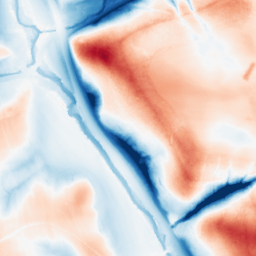
Category: classical
Decomposition family: gaussian_anisotropic
Decomposition parameters: sigma_x: 20
sigma_y: 20
Upsampling method: regularized
Upsampling parameters: scale: 2
lambda_reg: 0.001
Upsampling scale: 2